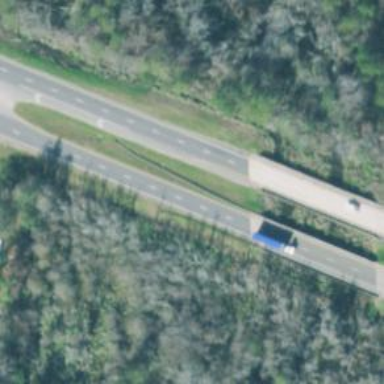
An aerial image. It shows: Bridge on trunk highway that is expressway with dual carriageway.